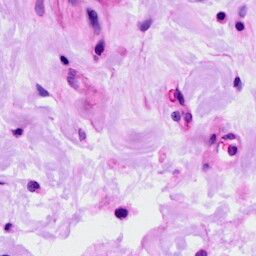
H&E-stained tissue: Ovarian